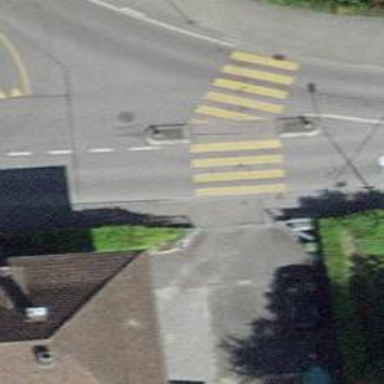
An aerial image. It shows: Zebra crossing with visible markings.